Question: I am trying to achive a mouseover overlay on a scatter plot, like this:

Have implemented a NSTrackingArea, mouseEvents and 'indexOfVisiblePointClosestToPlotAreaPoint' and I know the closest index.
I would like to high-light a certain plot-index and found this (looked in the Mac app examples in CPTTest):
'''
symbolForScatterPlot:(CPTScatterPlot *)plot recordIndex:(NSUInteger)index
'''
The problem is that I am using bindings and not the delegate as data source. I have not managed to combine bindings and delegates as far as I can see? symbolForScatterPlot is never called if I don't set the datasoruce. If I set the datasource the bindings does not work.
(Or is there a better way of doing this?)
I appreciate any feedback or hints. Thanks!
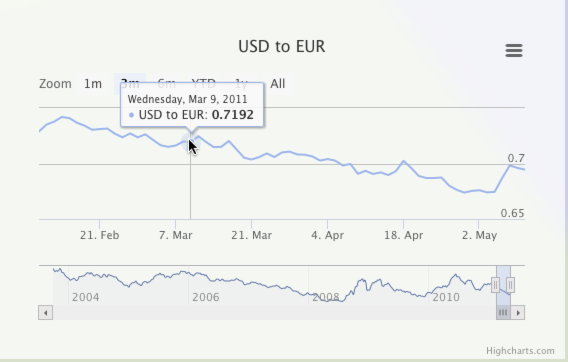
Answer: You can add a binding to an array of plot symbols using the binding identifier 'CPTScatterPlotBindingPlotSymbols'. This array should be the same size as your data arrays. If you don't want a symbol at a particular index, insert '[NSNull null]' in the array instead of a plot symbol.